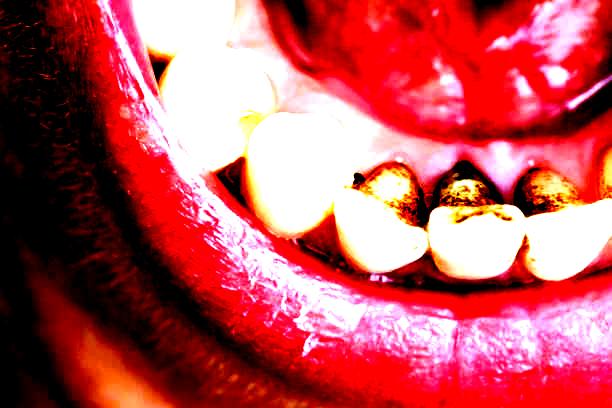
Condition: Calculus